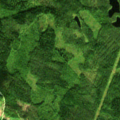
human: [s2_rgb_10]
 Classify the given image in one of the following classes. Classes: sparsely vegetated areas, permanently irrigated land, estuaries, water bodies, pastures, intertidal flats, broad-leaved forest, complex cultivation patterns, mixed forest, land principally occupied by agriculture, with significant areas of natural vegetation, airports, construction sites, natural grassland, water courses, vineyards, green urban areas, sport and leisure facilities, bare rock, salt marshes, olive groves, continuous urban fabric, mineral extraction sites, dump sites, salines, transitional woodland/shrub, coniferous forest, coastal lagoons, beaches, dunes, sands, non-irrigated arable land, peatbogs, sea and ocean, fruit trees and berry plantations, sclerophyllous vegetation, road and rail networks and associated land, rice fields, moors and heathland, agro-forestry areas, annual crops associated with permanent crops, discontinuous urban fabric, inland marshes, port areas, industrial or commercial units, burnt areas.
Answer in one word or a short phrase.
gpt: coniferous forest, mixed forest, transitional woodland/shrub